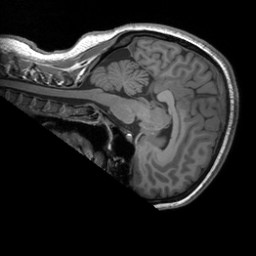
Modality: T1w
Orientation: sagittal
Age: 21
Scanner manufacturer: siemens
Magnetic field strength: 3 T
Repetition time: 1.9 s
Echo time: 0.00252 s